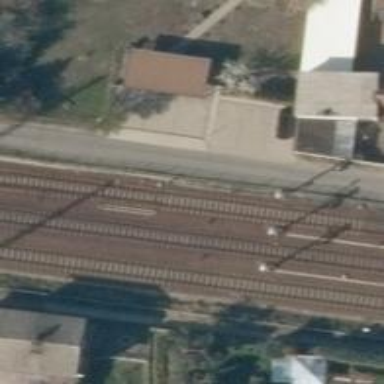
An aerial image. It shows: Railway signal.